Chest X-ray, PA view. Patient: 52 years old, sex F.
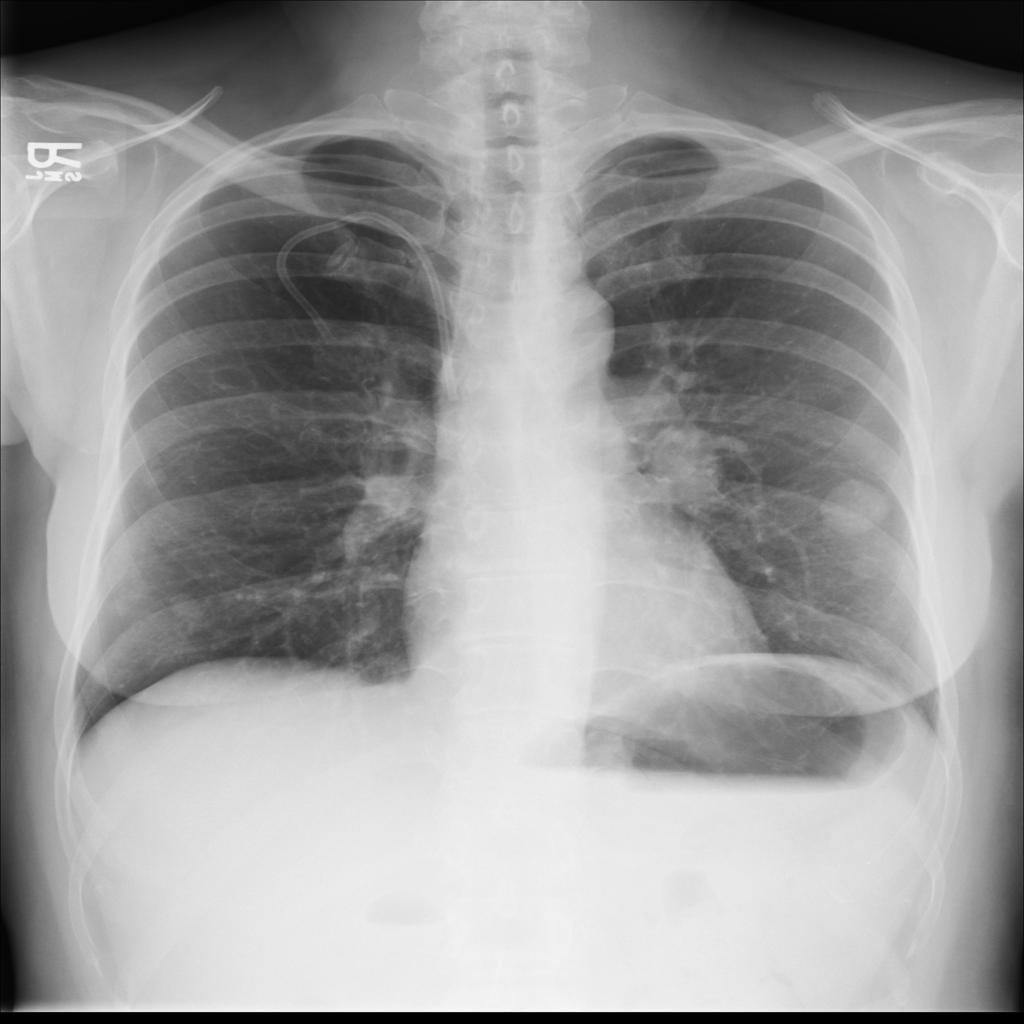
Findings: No Finding